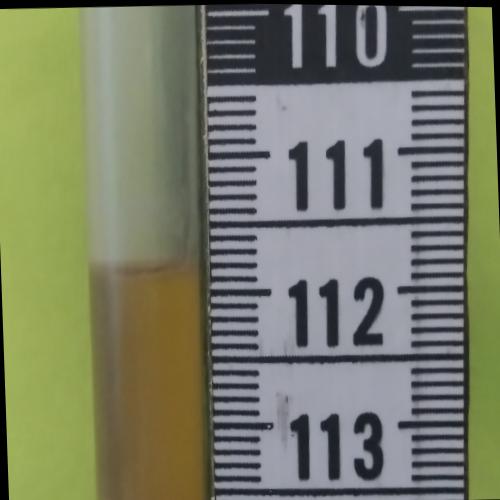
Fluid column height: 111.8 cm